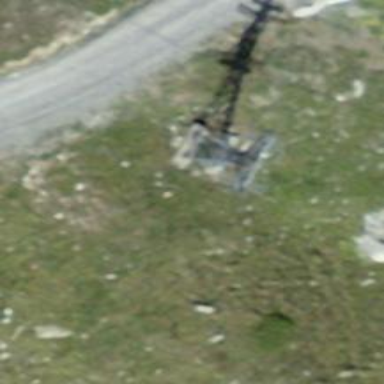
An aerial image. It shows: Pylon used for aerialway.